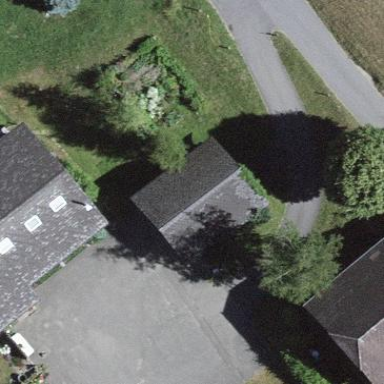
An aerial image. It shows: Garage.